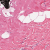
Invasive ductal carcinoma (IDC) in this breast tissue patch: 0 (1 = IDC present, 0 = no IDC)